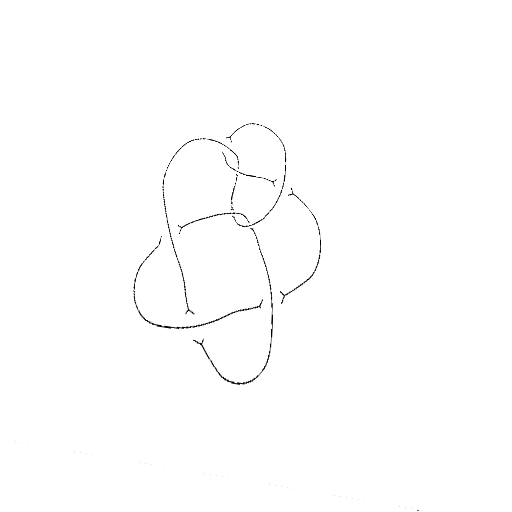
Crossing number: 8